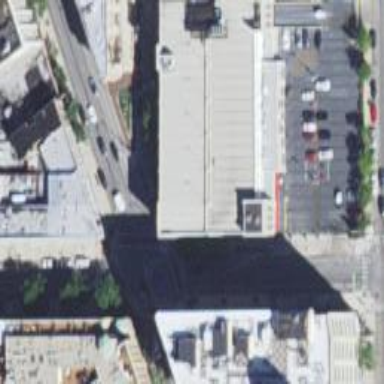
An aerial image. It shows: Retail building that houses department store.